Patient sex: M
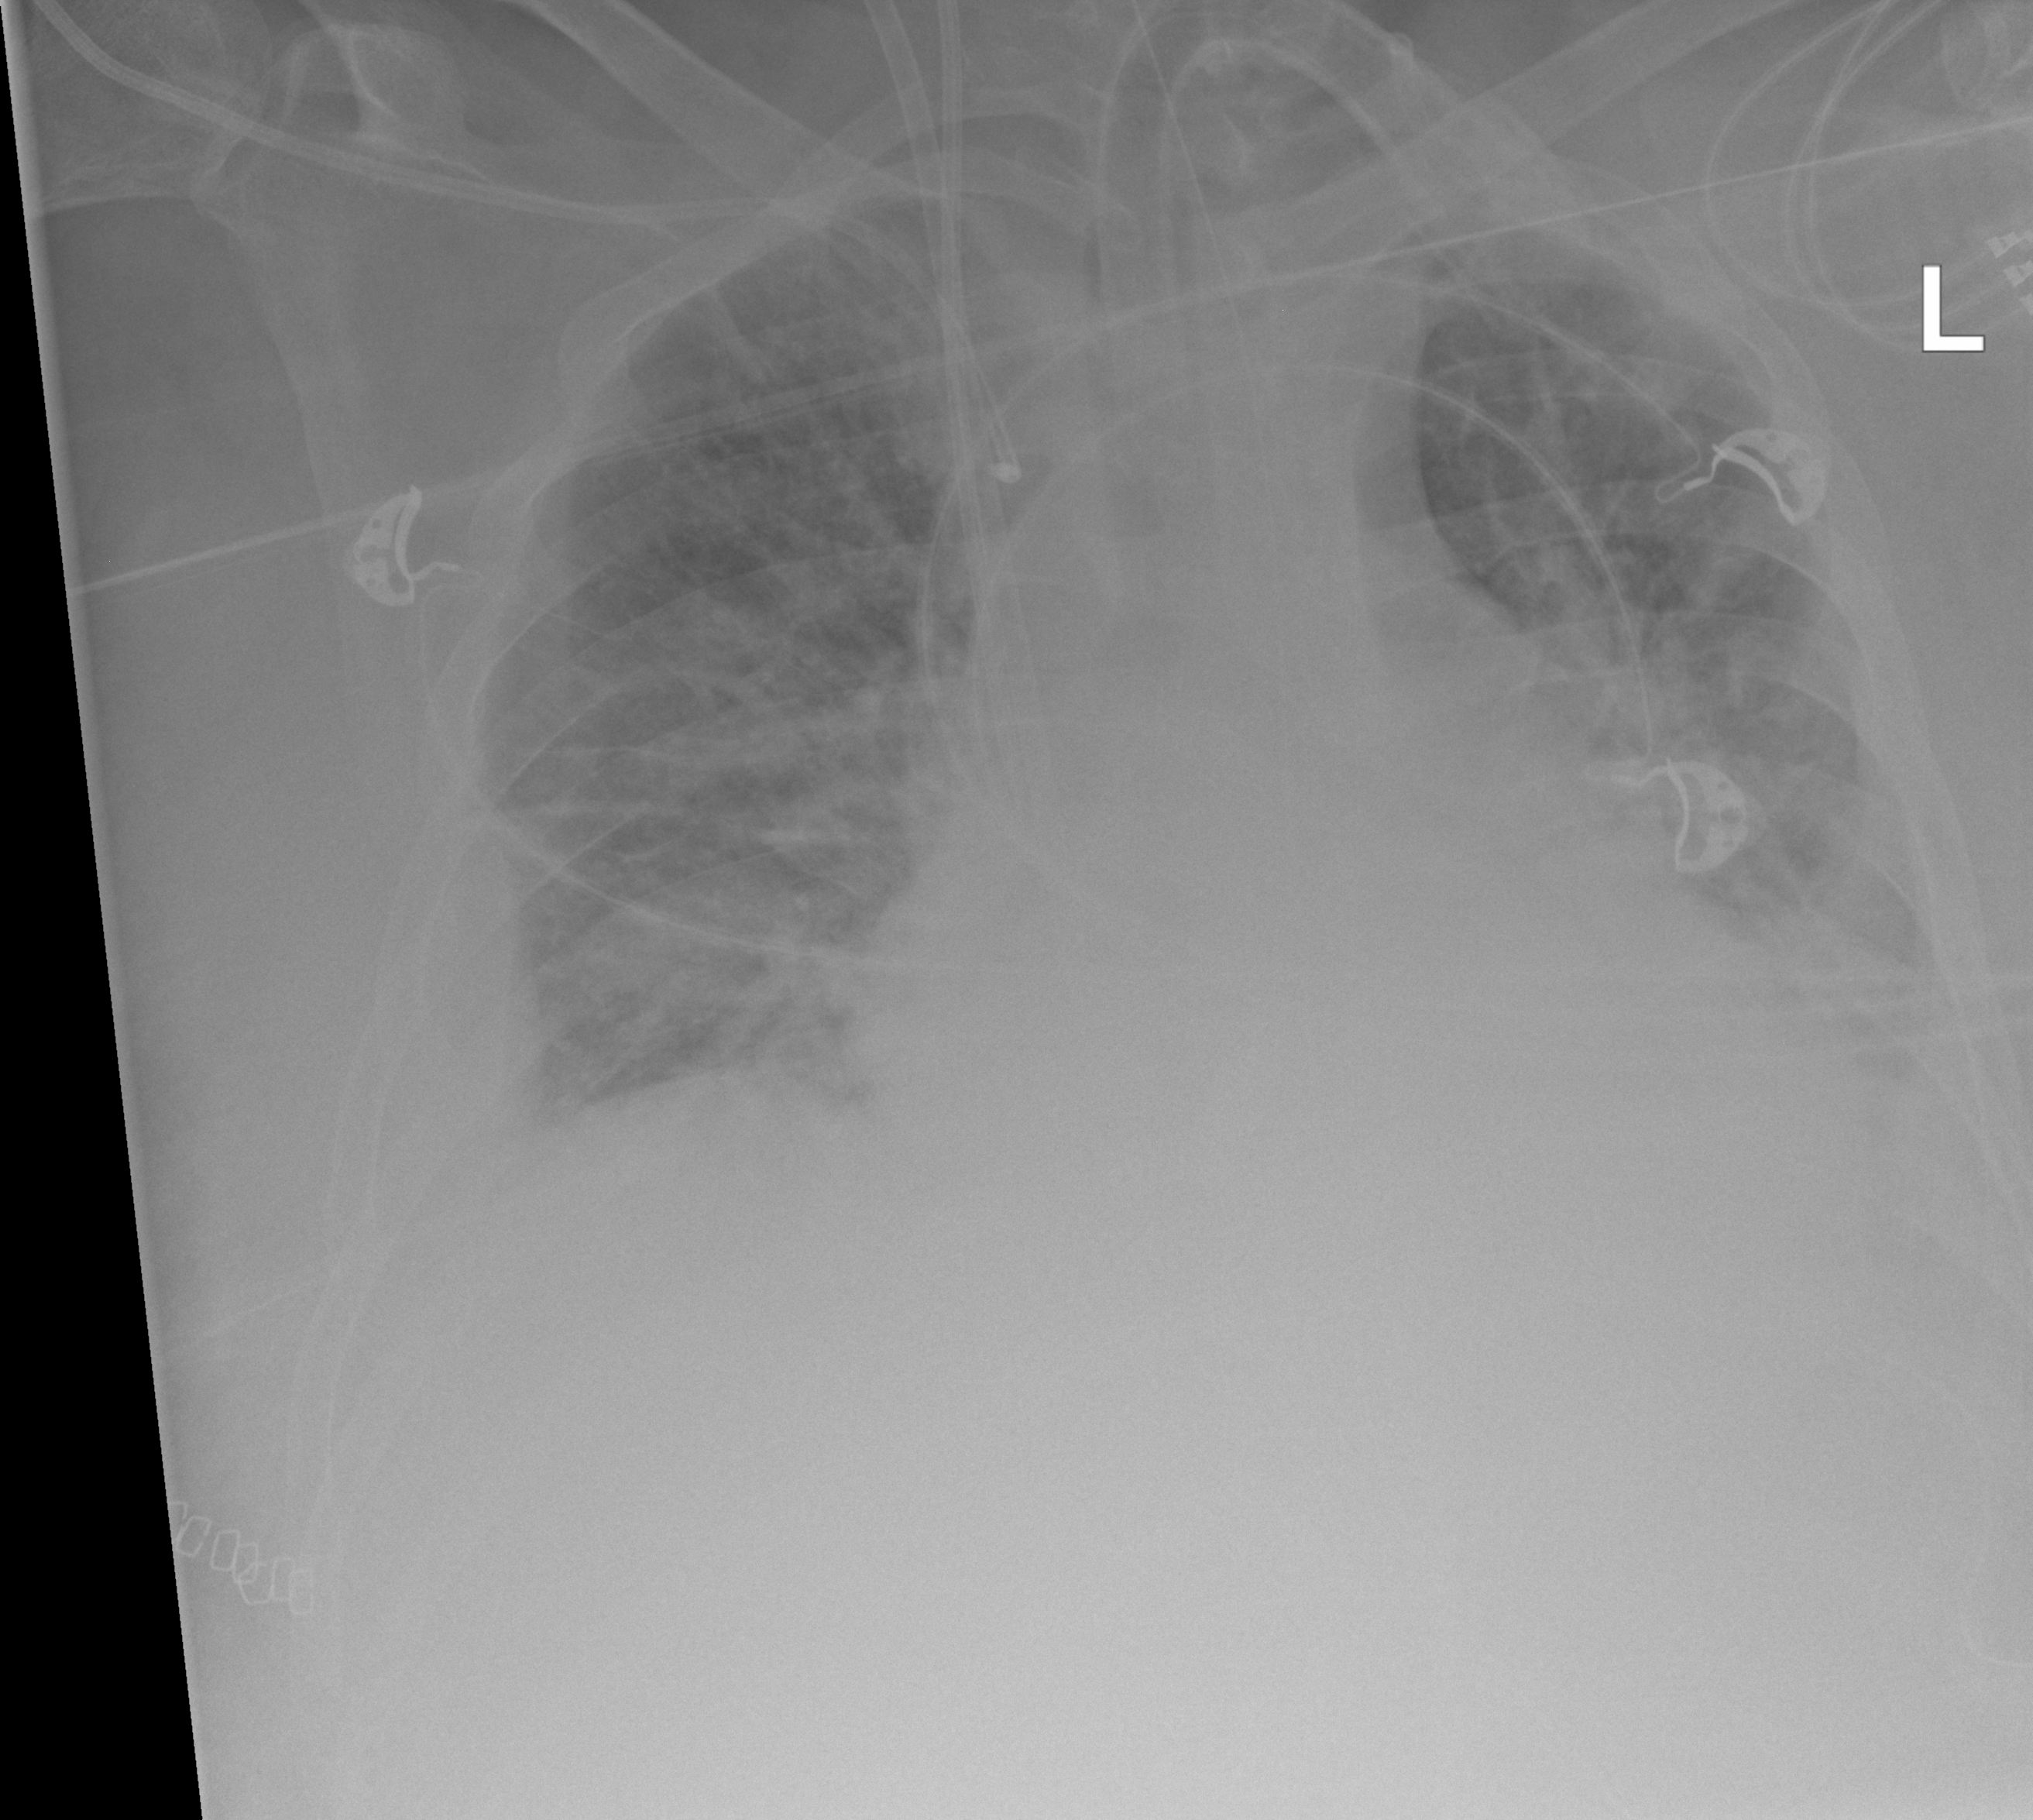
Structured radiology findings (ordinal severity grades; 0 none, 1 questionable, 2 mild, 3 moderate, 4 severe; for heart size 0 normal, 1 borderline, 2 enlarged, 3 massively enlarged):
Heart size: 2
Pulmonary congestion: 2
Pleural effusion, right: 2
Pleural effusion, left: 2
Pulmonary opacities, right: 2
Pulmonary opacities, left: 2
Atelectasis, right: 2
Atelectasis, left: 2